Question: I have a tabbarview application that has a button in one of the tabs. When Pressing that button, something will happen, and the user will be switched to another tab.
I made an animation in that button:
'''
UIView * fromView = self.tabBarController.selectedViewController.view;
UIView * toView = [[self.tabBarController.viewControllers objectAtIndex:0] view];
[UIView transitionFromView:fromView
toView:toView
duration:0.6
options:(UIViewAnimationOptionTransitionCurlDown)
completion:^(BOOL finished) {
if (finished) {
self.tabBarController.selectedIndex = 0;
}
}];
'''
Which I got from <URL>. However the problem is that after animating, I seem to have a gap on the top of the screen that is about as high as the status bar. Does anyone know what's causing this? This gap quickly closes when the animation finishes (which is when we do 'self.tabBarController.selectedIndex = 0'

By the way, the problem still persist if I swap the animation to something else or even without animation.
Additional info, here's the frame details:
'''
from frame: x:0.000000, y:0.000000, w:320.000000, h:411.000000
to frame: x:0.000000, y:0.000000, w:320.000000, h:431.000000
'''
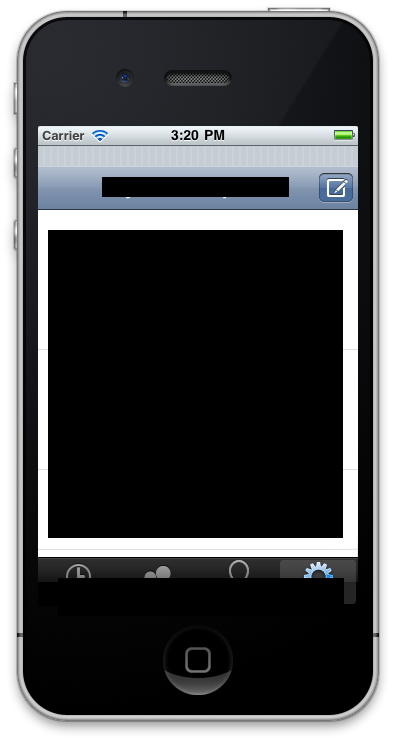
Answer: I've found a very hacky way to do it:
'''
CGRect to = fromView.superview.frame;
to.origin.y -= 20;
fromView.superview.frame = to;
'''
Anyone that can explain to me why I had to do this and a more elegant way to do this will get the answer accepted.